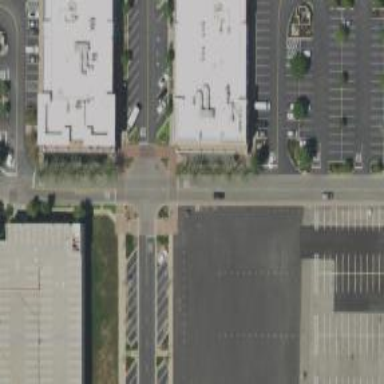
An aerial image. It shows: Solid stop line on the road.